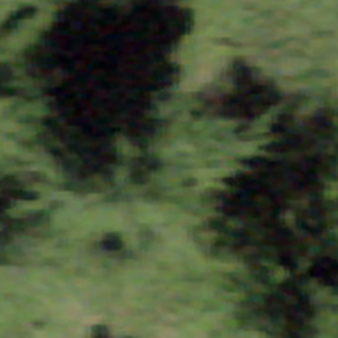
Label: other